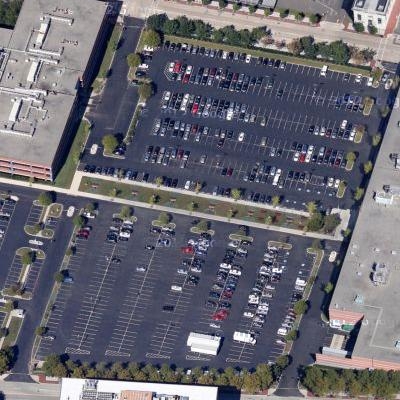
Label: Parking